Question: I'm trying to cache results from several pages that do heavy database processing. These pages feeds a jqGrid (it's a really nice grid component) through a JSON response. After reading several S.O. posts about jqGrid it came to my attention that jqGrid always send a random number (nd) even if you don't send anything to your server. This is to prevent an automatic cache from IE browsers (8 or less).
But since i want to cache my results on client side, i removed this nd number through 'prmNames: {nd: null}'. It worked fine if get my results from server with a POST request, but when i try to change the verb request to GET, the nd number appears with a different name, a single underscore '_'.
Below theres a firebug print i took to make things clearer.

So, is this a bug or can i remove it from my requests in order to cache properly the server results?
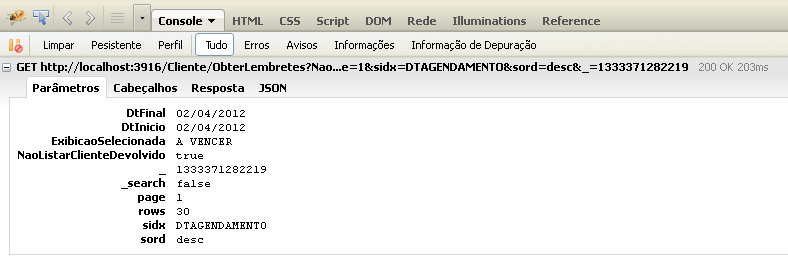
Answer: The '_' will be not sent by jqGrid by default. I suppose that you include 'cache: false' of <URL>. Probably you used 'ajaxGridOptions: {cache: false}' option.